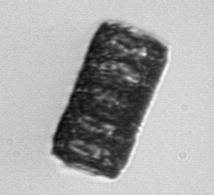
Label: Paralia_sulcata